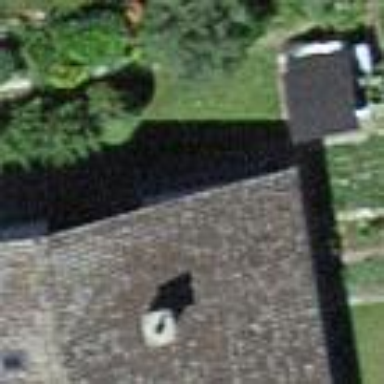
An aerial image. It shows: Building with tile roof.